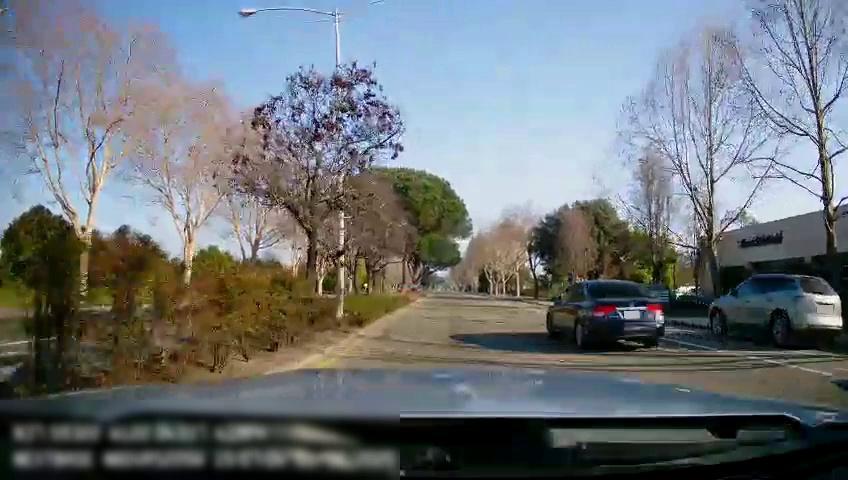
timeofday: Day
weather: Sunny
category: Drivable Space
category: Drivable Space
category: Vehicles | Car
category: Vehicles | Car
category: Lanes | Current Lane
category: Lanes | Alternate Lane
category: Lanes | Opposite Lane